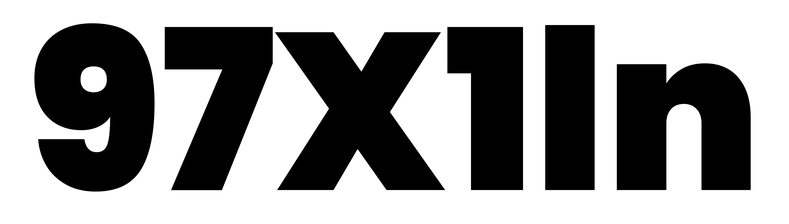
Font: Poppins-Black